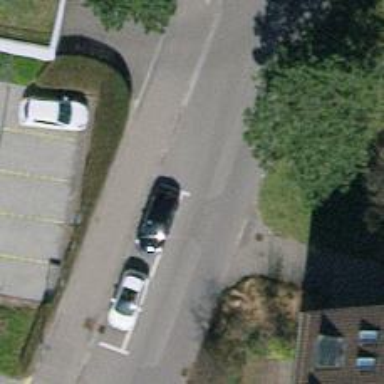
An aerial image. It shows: Unmarked road crossing.